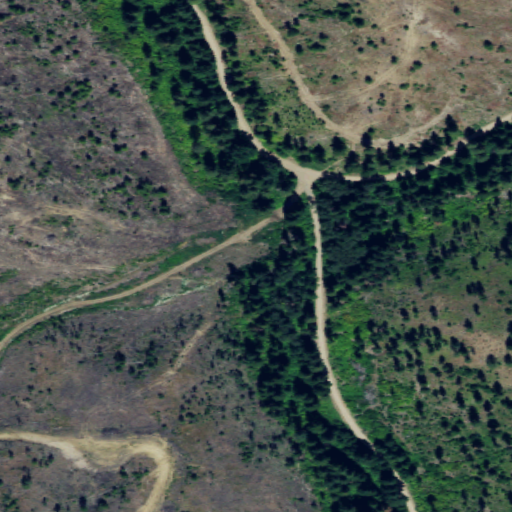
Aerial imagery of valley in Washington named Railroad Canyon containing shrub, evergreen forest, open development, grassland, and low intensity development